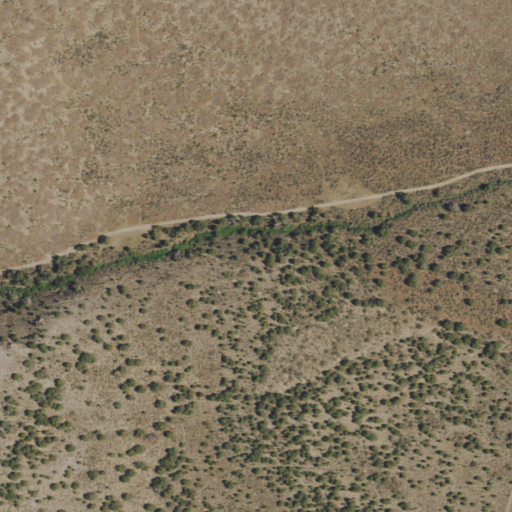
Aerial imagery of valley in Nevada named Longhair Smith Canyon containing shrub and evergreen forest